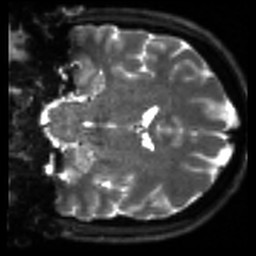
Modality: sbref
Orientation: coronal
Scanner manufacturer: siemens
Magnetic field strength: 3 T
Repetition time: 4 s
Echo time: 0.0594 s